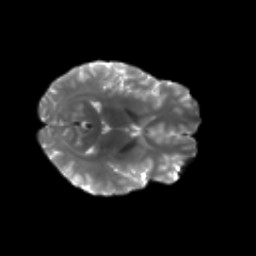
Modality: T2w
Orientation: axial
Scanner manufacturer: siemens
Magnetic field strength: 3 T
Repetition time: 4.16 s
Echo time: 0.0806 s